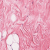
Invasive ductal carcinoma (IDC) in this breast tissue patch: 0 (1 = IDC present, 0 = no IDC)